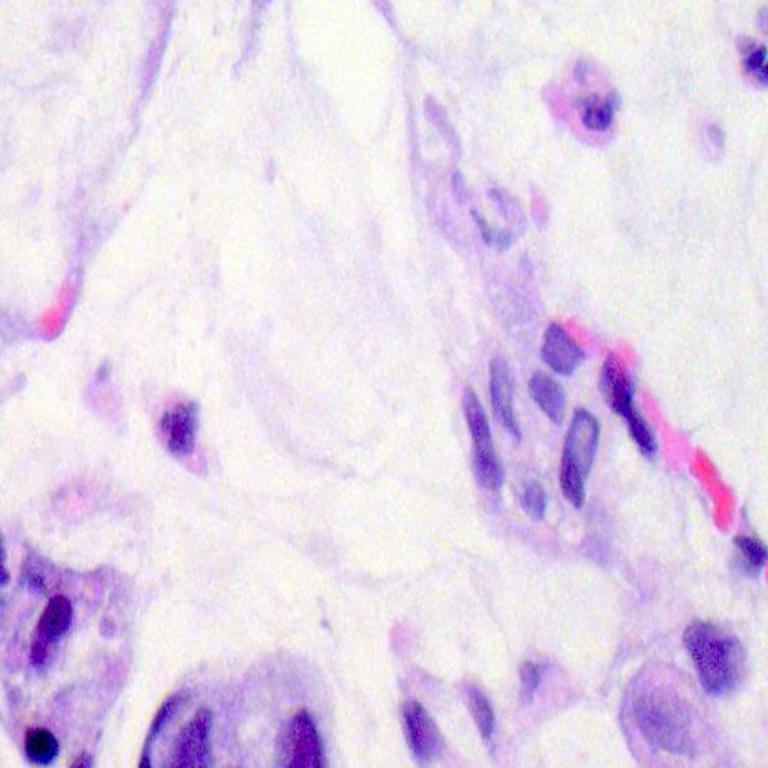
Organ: colon
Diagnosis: adenocarcinomas